Aerial crown-view tile of a tropical tree (Barro Colorado Island, Panama), acquired 20241014:
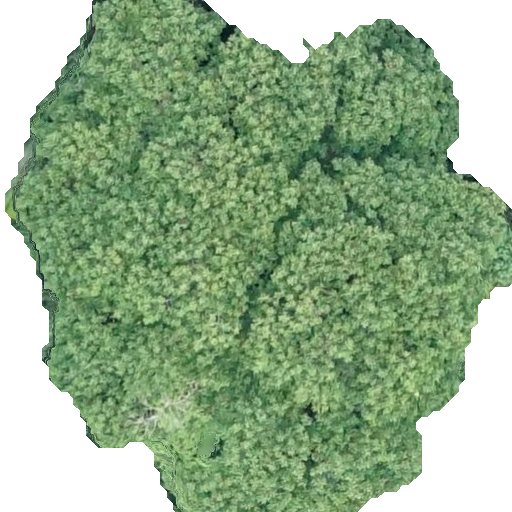
Species: Astronium graveolens
GBIF accepted scientific name: Astronium graveolens
Crown area: 305.716 m²